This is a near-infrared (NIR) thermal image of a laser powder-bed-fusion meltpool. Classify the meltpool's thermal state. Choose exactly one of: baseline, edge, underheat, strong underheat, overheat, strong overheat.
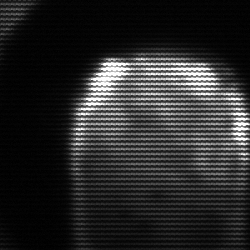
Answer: edge